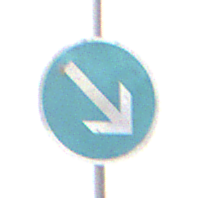
Verkehrszeichen: VorgeschriebeneVorbeifahrtRechts
Umgebung: Outdoor, Nature
Tageszeit: MorningAfternoon
Wetter: Overcast
Licht: Natural
Jahreszeit: NotSpecified
Kontrast: LowContrast